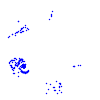
Particle: electron